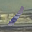
Label: 1